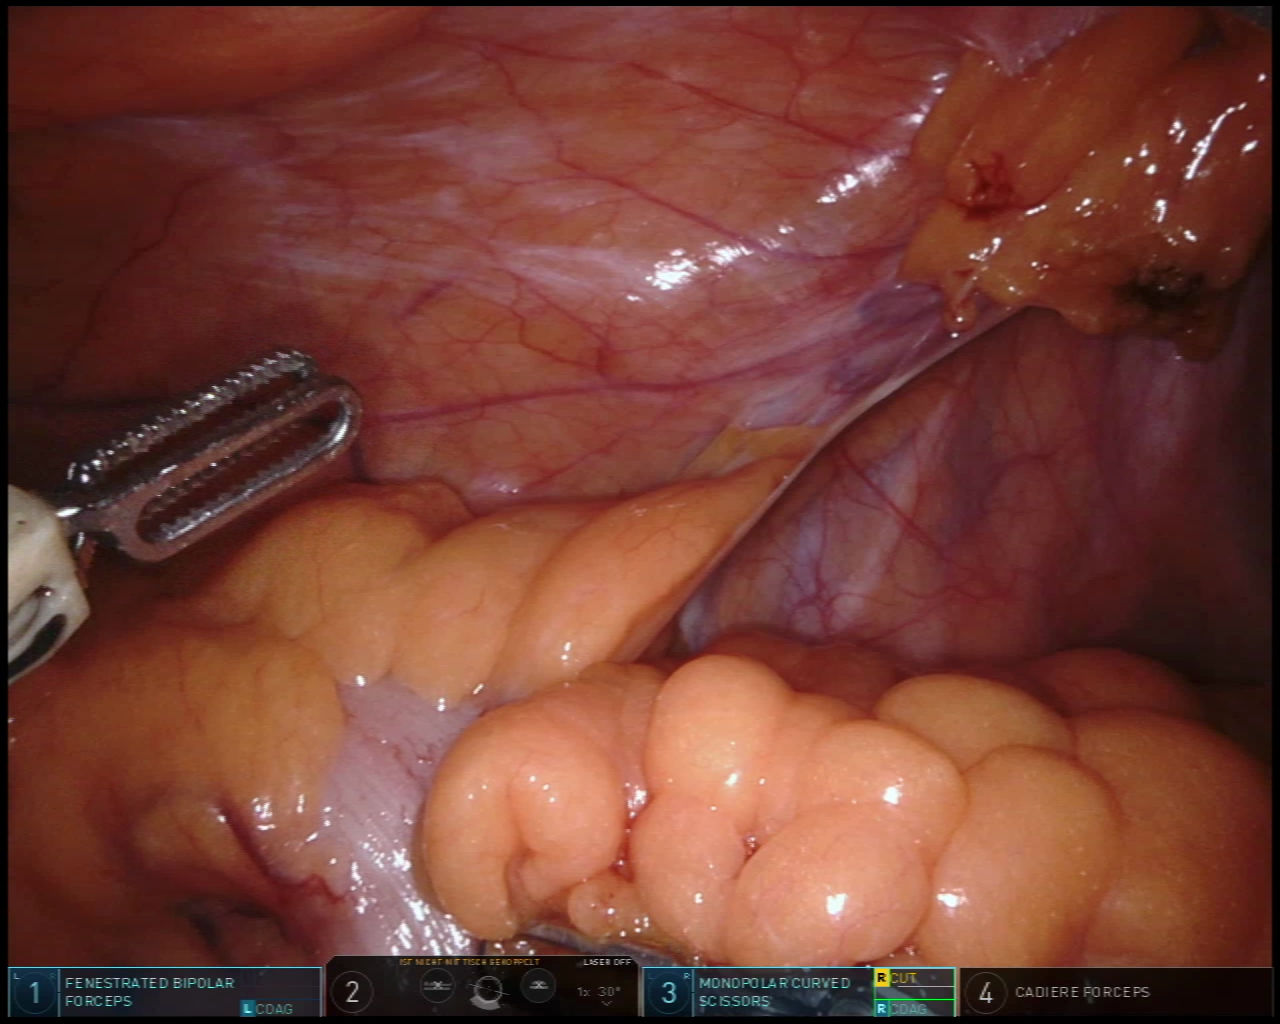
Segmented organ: colon
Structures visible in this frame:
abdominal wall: yes
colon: yes
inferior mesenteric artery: no
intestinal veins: no
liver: no
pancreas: no
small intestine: no
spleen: no
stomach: no
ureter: no
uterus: no
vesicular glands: no